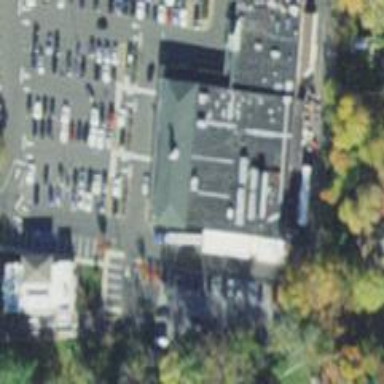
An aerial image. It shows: Supermarket.